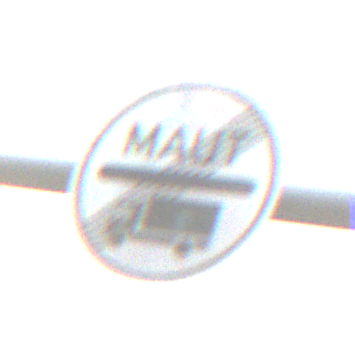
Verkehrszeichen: EndeMautpflicht
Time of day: MorningAfternoon
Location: Outdoor (Nature)
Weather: PartlyCloudy
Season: Autumn
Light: Natural